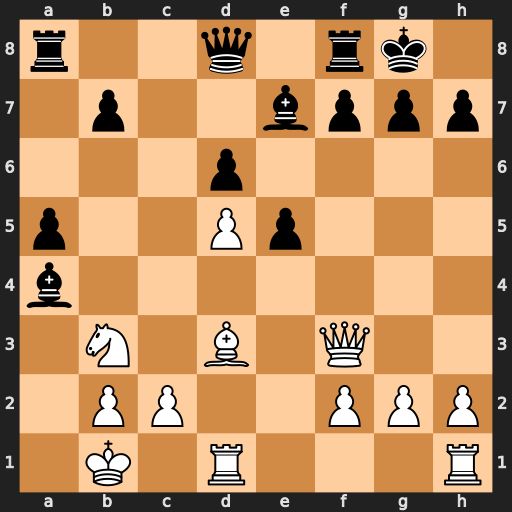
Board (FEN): r2q1rk1/1p2bppp/3p4/p2Pp3/b7/1N1B1Q2/1PP2PPP/1K1R3R
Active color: w
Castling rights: -
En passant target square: -
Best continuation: Qe4 g6 Qxa4